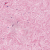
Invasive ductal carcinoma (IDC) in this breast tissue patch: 0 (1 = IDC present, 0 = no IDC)